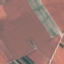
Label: AnnualCrop